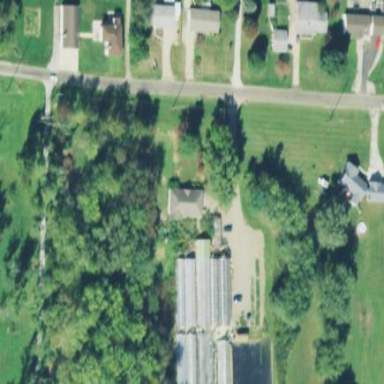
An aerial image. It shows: The entrance of retail greenhouse business located at garden centre specializing in greenhouse horticulture.